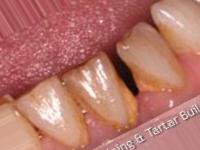
Condition: Tooth Discoloration